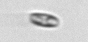
Label: pennate